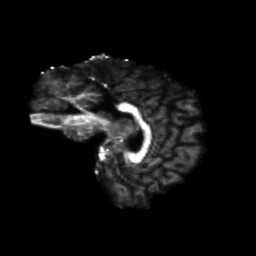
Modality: FA
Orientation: sagittal
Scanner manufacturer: siemens
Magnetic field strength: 3 T
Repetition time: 4.16 s
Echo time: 0.0806 s